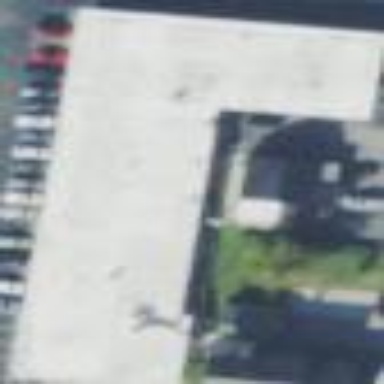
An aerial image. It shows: Commercial building.